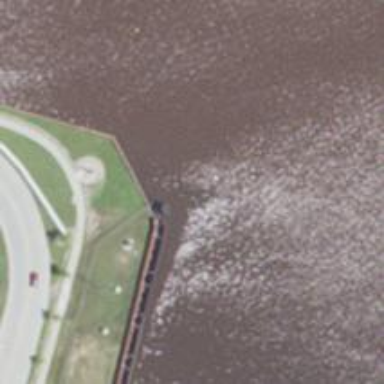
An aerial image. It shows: Ferry for trunk transportation.